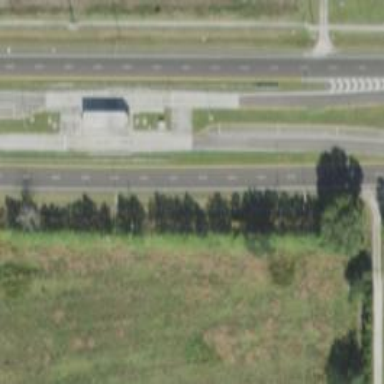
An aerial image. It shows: Weighbridge on service road.